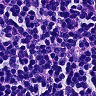
Metastatic tissue present: no